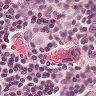
Metastatic tissue present: yes